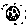
Label: moon